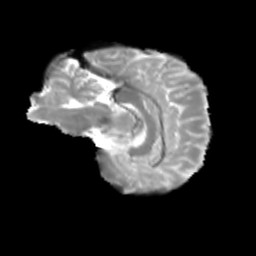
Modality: T2w
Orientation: sagittal
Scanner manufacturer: siemens
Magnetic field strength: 3 T
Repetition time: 4 s
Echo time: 0.0594 s